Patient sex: M
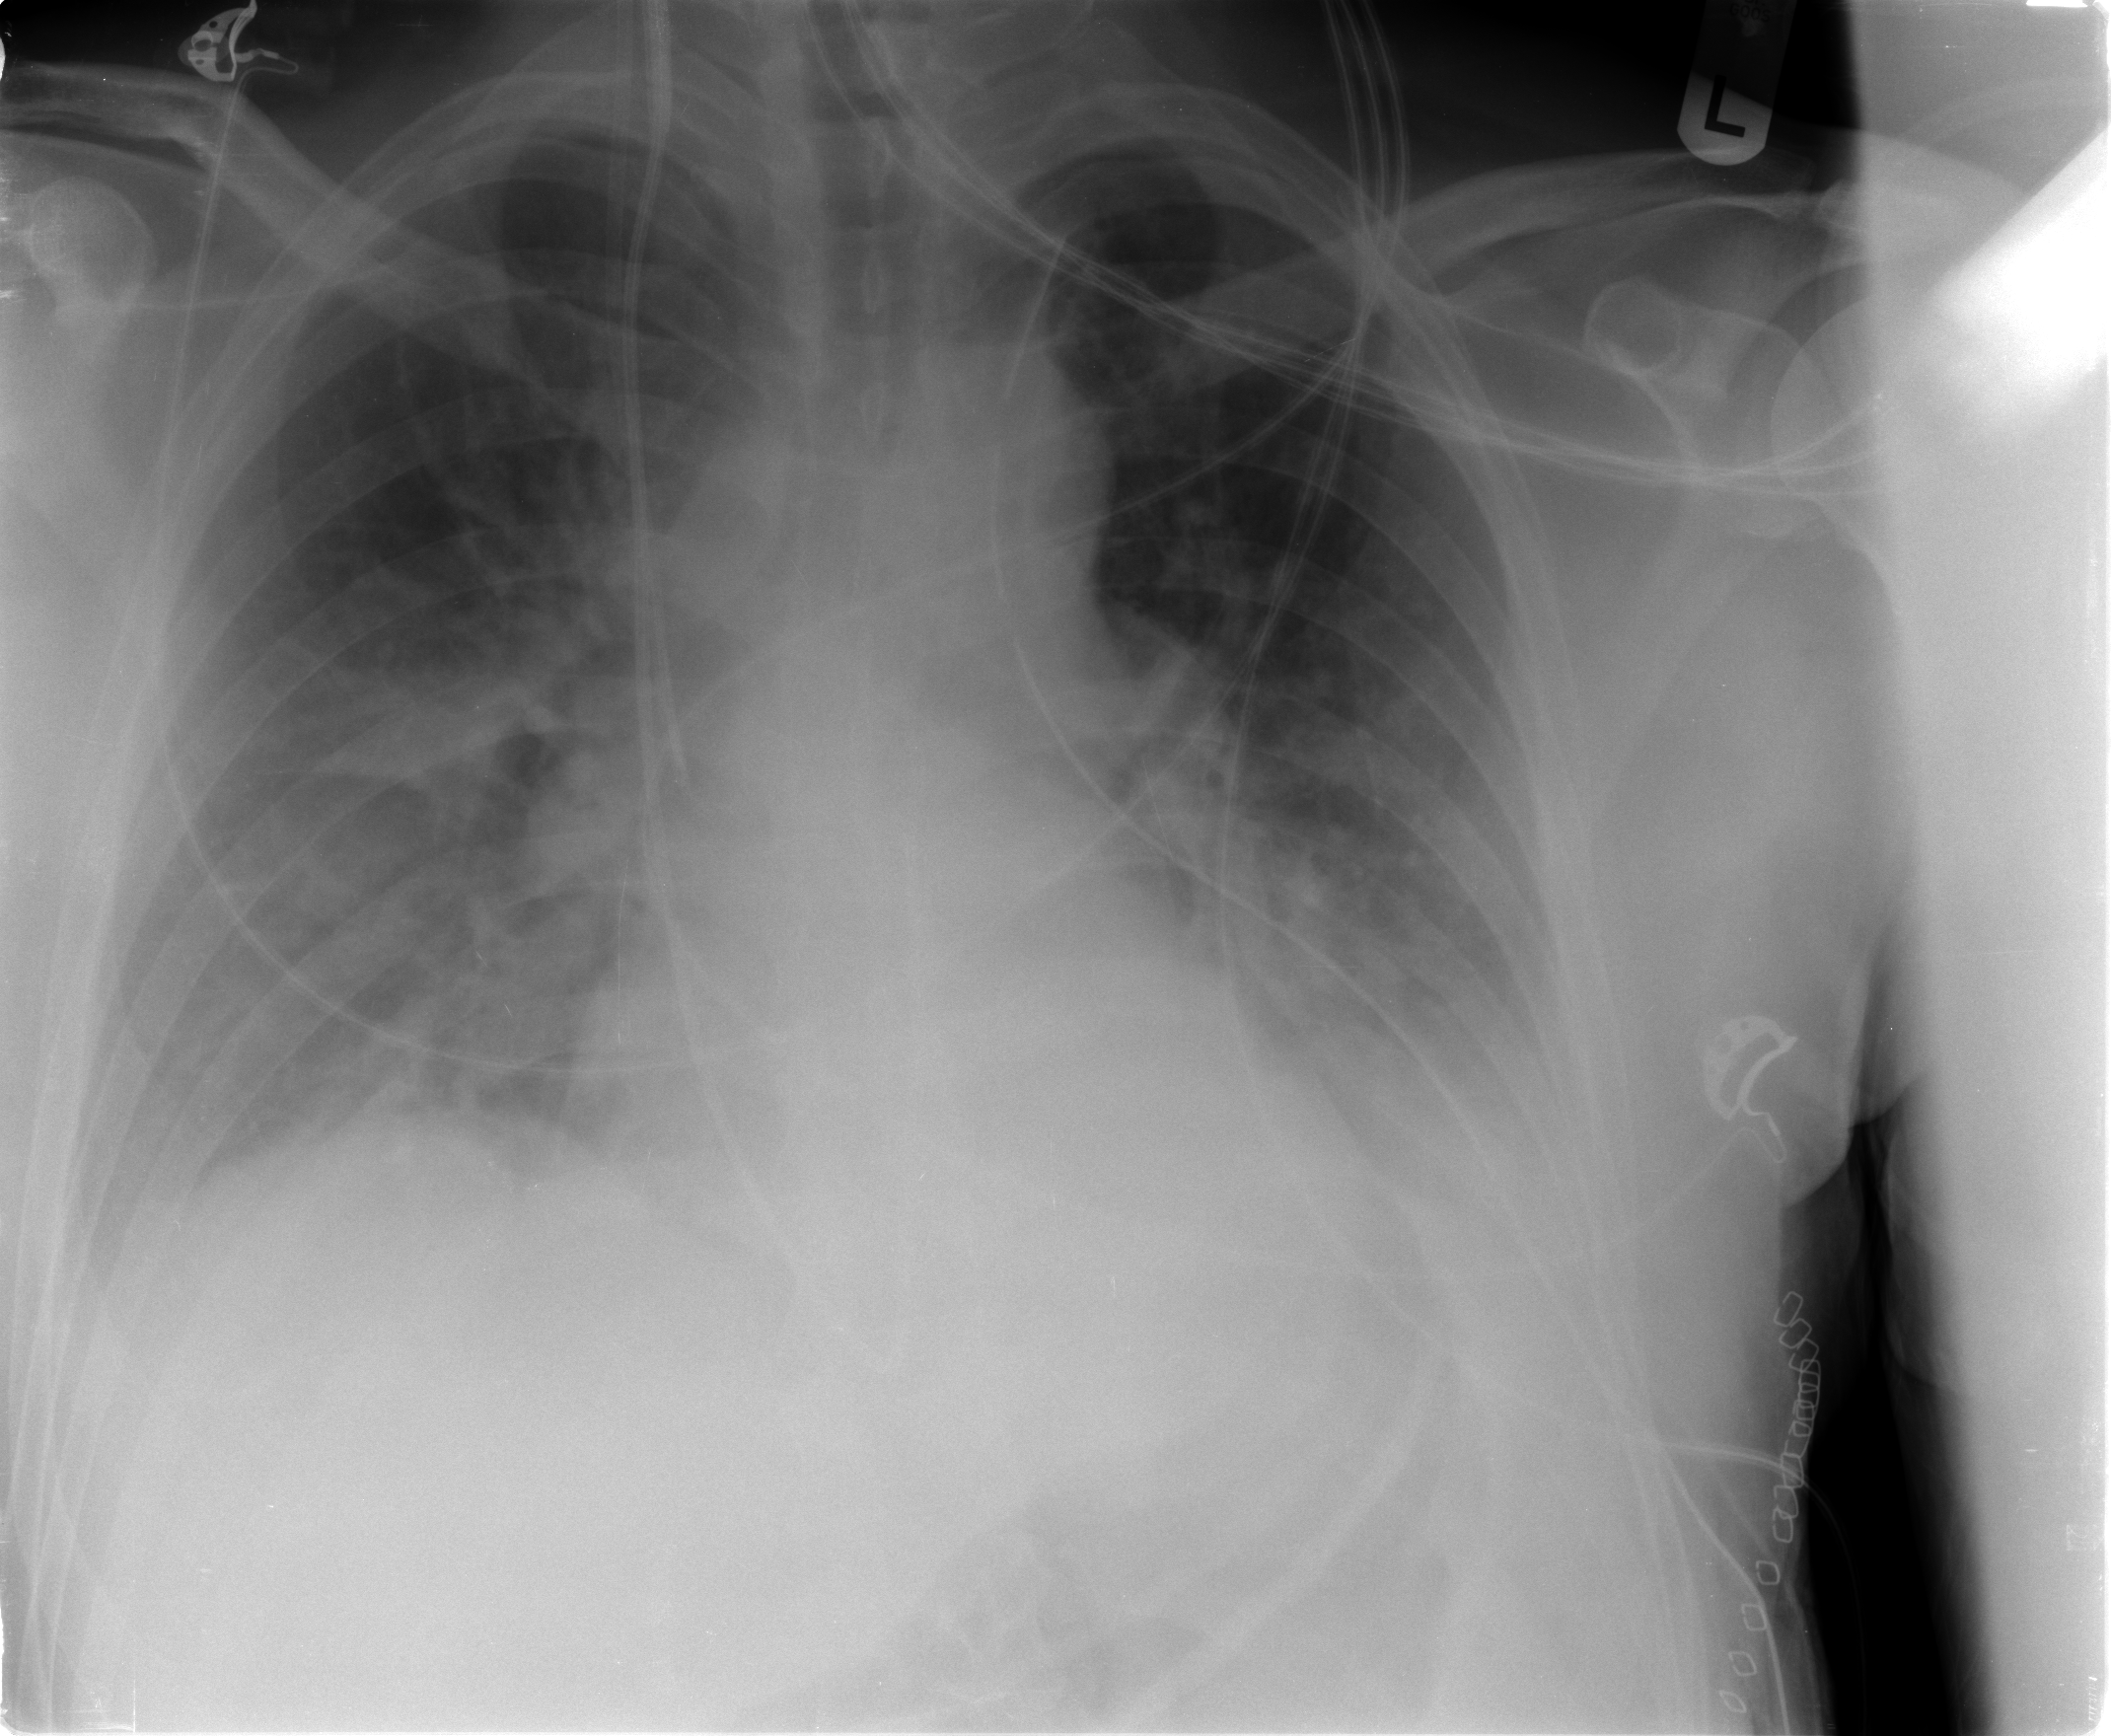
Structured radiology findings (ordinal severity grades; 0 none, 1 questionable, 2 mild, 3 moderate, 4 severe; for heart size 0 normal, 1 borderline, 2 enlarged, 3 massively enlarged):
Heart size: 0
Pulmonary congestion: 0
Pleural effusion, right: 1
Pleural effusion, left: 2
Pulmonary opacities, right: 0
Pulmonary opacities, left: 0
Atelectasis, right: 2
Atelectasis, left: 1